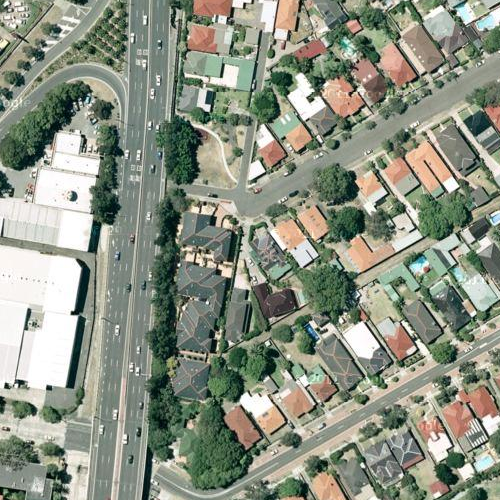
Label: sydney